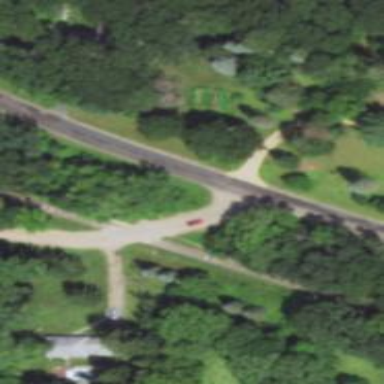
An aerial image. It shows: Abandoned railway crossing on asphalt cycleway. The crossing is unmarked.